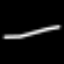
Label: line